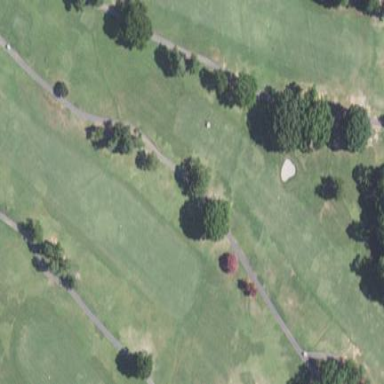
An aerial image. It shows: Grassy area designated as golf fairway.